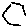
Label: hexagon